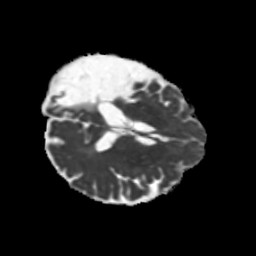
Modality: MD
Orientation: axial
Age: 58
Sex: male
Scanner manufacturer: siemens
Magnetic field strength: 3 T
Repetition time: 5.25 s
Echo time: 0.08 s